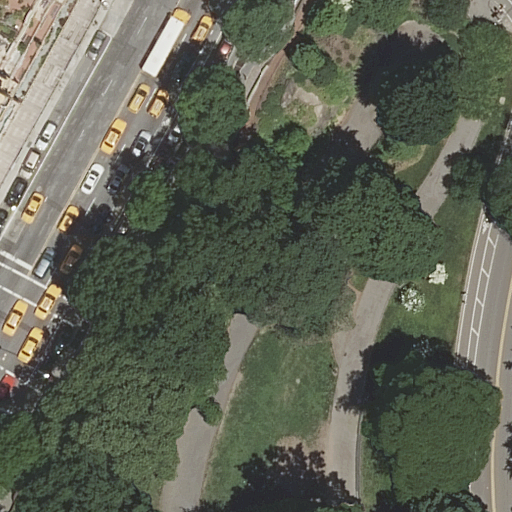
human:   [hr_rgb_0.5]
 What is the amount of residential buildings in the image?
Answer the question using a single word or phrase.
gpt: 1

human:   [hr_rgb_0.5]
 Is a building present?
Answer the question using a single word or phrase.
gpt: yes

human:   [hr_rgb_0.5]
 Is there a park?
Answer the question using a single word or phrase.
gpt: yes

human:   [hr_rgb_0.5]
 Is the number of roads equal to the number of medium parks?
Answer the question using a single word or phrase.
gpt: no

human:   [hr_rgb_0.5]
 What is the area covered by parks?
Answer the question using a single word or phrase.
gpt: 10627m2

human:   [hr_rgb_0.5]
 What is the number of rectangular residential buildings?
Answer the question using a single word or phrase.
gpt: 1

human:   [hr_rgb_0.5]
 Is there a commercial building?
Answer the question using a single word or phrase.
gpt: no

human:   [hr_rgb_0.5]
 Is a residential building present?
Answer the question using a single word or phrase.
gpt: yes

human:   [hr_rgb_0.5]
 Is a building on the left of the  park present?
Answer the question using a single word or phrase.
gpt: yes

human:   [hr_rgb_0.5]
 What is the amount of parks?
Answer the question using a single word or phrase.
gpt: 1

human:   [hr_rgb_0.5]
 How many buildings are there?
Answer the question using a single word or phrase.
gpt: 1

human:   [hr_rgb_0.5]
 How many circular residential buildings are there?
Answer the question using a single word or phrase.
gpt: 0

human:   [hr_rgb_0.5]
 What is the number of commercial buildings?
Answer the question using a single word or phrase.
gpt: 0

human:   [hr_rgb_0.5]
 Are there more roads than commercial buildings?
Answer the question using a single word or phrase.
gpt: yes

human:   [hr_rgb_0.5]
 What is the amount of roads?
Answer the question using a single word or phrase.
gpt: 9

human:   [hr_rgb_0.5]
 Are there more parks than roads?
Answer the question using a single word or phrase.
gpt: no

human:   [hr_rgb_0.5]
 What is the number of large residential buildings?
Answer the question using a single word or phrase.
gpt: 1

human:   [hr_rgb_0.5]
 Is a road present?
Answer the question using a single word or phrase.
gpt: yes

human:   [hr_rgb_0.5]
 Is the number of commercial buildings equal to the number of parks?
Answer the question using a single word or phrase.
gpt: no

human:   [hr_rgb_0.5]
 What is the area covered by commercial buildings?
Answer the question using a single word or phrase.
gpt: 0m2

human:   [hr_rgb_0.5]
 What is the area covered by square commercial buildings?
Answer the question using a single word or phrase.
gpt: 0m2

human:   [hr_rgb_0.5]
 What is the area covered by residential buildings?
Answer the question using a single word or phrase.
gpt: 859m2

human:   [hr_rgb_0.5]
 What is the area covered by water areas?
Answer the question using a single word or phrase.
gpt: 0m2

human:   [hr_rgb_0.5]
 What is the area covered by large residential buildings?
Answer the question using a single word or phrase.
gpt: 859m2

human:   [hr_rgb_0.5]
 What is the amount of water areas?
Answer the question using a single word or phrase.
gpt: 0

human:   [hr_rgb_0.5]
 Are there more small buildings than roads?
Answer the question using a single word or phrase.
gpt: no

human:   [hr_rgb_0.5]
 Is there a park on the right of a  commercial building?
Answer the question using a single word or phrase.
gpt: no

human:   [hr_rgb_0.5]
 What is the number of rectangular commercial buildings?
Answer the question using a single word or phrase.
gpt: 0

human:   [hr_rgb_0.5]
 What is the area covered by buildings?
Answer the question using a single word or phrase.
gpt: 859m2

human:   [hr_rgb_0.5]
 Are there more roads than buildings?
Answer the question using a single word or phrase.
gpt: yes

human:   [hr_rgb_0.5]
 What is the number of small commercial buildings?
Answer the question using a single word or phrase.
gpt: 0

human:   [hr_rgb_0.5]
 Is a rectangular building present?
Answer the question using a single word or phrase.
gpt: yes

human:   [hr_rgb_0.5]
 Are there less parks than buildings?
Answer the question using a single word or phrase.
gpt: no

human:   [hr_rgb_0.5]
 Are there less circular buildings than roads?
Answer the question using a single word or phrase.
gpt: yes

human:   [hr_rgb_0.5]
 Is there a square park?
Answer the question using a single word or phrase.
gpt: no

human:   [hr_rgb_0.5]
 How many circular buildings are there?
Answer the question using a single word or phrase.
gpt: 0

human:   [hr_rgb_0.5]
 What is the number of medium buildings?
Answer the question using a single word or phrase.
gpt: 0

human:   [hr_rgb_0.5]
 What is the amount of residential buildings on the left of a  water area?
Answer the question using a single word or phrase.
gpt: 0

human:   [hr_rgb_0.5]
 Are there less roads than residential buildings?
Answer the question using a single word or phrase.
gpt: no

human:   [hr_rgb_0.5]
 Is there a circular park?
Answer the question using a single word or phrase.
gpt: no

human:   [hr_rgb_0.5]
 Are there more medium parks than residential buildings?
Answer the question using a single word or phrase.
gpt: no

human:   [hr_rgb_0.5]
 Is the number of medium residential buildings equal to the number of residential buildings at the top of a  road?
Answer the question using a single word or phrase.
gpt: no

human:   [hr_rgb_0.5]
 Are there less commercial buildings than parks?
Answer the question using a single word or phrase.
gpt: yes

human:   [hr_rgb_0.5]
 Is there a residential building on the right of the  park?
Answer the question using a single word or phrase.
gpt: no

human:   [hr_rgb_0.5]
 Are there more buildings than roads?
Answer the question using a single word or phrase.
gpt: no

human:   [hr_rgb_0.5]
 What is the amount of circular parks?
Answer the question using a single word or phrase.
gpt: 0

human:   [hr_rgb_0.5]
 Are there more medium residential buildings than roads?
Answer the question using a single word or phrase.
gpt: no

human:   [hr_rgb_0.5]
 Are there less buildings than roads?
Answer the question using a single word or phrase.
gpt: yes

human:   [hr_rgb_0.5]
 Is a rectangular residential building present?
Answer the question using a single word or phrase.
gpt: yes

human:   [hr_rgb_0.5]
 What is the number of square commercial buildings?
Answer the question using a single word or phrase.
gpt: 0

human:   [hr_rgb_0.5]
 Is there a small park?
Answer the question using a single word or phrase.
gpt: no

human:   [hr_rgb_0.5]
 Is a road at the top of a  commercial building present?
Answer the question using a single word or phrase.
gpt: no

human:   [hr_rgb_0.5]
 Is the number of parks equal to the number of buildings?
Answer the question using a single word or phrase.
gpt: yes

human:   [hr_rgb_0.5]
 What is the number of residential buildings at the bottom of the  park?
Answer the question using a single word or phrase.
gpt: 1

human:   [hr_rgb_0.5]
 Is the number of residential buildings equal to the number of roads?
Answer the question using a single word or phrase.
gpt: no

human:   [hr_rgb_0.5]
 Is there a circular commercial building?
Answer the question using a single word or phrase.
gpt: no

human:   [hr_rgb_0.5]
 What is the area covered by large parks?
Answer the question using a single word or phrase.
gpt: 10627m2

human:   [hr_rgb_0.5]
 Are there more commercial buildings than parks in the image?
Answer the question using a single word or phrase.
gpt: no

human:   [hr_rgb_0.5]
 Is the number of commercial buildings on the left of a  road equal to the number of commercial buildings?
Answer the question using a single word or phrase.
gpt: yes

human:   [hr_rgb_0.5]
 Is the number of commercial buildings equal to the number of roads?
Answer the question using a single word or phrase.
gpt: no

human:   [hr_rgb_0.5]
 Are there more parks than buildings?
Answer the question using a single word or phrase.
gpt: no

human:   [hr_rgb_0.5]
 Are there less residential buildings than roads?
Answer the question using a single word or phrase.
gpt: yes

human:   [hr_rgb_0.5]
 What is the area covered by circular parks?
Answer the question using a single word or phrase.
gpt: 0m2

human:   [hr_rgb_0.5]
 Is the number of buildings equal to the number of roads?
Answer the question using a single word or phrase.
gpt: no